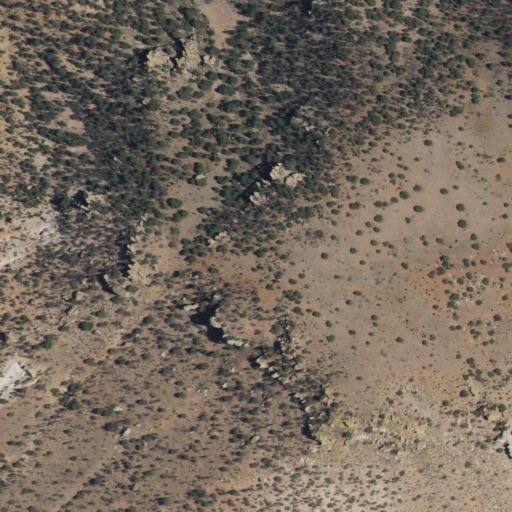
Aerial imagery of mountain in New Mexico named Juan Peak containing evergreen forest, shrub, and grassland